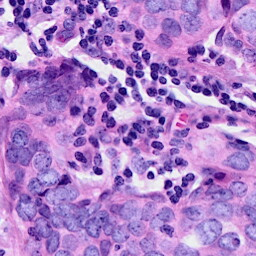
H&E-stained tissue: Breast